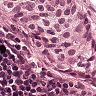
Metastatic tissue present: yes